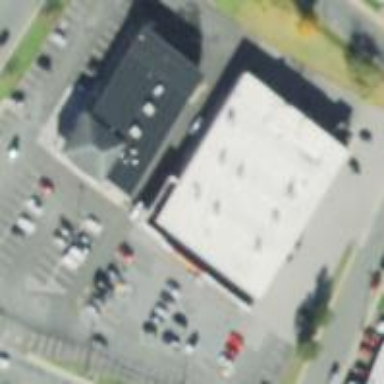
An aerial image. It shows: Pharmacy building providing healthcare services.